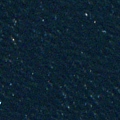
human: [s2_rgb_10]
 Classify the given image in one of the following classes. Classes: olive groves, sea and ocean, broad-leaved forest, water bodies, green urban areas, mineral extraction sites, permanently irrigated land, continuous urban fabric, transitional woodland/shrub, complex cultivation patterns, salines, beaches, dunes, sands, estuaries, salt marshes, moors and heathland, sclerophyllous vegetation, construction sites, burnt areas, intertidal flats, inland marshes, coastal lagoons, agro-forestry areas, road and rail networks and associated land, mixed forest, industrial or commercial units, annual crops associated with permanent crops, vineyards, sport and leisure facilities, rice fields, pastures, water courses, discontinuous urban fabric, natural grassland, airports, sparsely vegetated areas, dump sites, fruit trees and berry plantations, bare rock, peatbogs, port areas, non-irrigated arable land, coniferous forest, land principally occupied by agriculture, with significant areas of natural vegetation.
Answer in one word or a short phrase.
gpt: sea and ocean